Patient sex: M
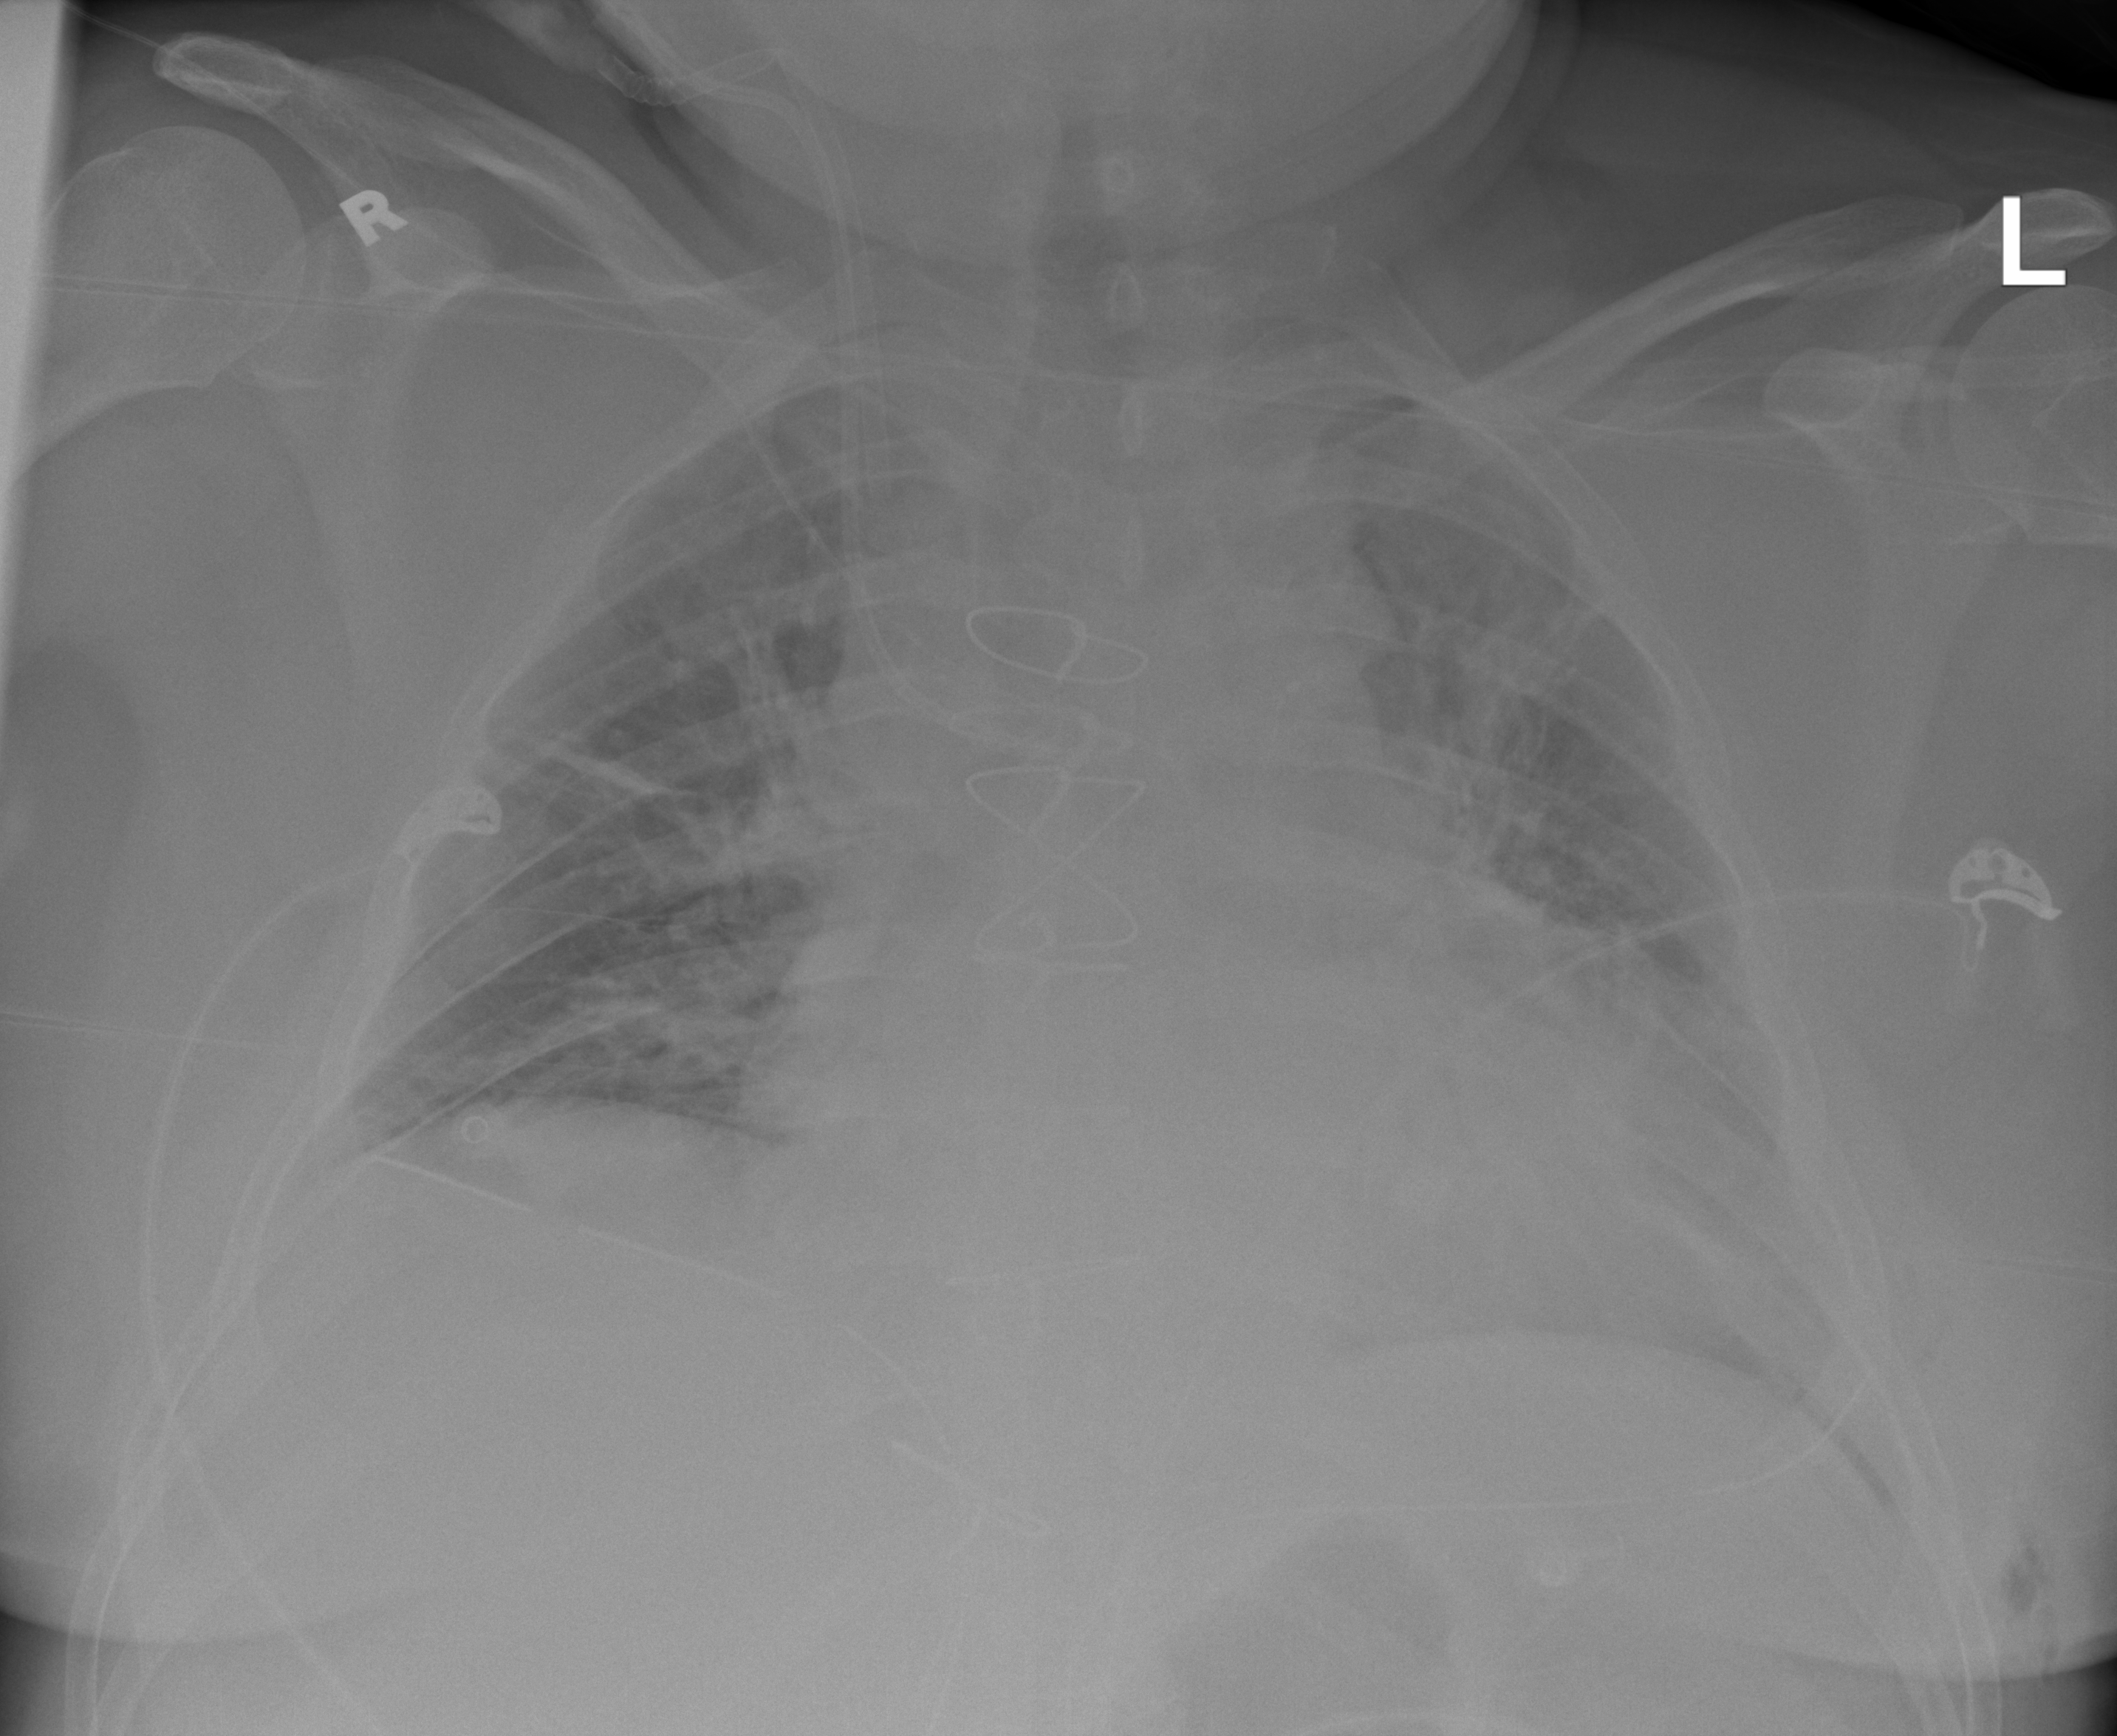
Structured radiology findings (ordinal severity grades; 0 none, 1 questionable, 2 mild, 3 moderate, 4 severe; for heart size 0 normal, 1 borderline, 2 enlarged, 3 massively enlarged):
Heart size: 2
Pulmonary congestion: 2
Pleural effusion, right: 2
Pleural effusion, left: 2
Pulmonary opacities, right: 2
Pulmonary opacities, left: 2
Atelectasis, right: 2
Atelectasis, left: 2